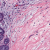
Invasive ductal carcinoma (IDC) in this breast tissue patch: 0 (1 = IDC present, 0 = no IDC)